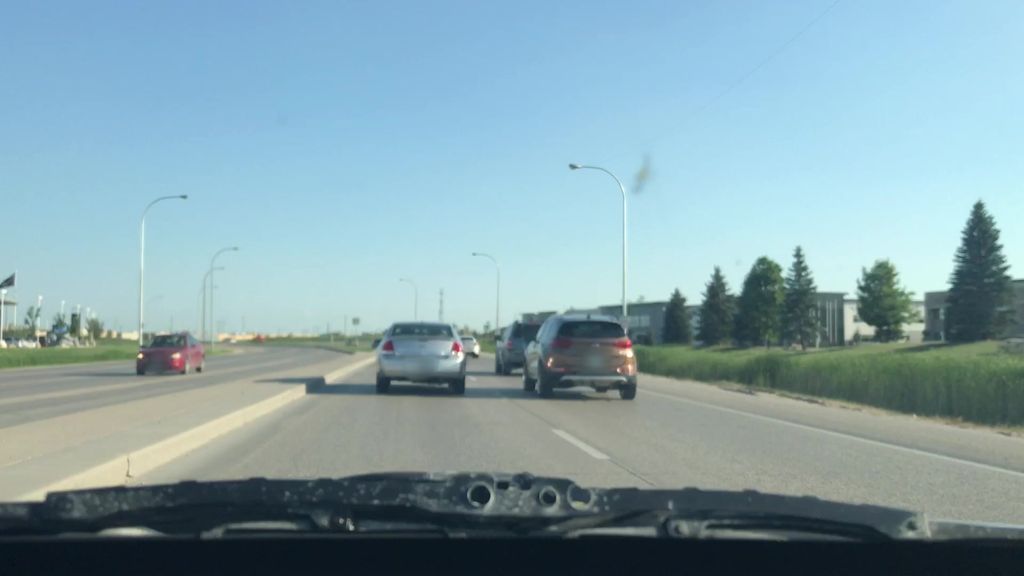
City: winnipeg